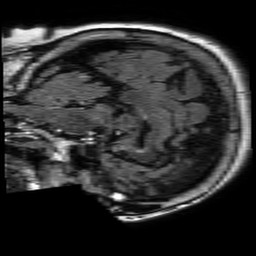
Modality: FLAIR
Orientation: sagittal
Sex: female
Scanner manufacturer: philips
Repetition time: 11 s
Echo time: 0.125 s